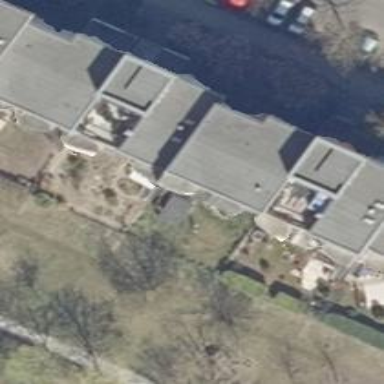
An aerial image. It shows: Flat-roofed apartment building.